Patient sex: F
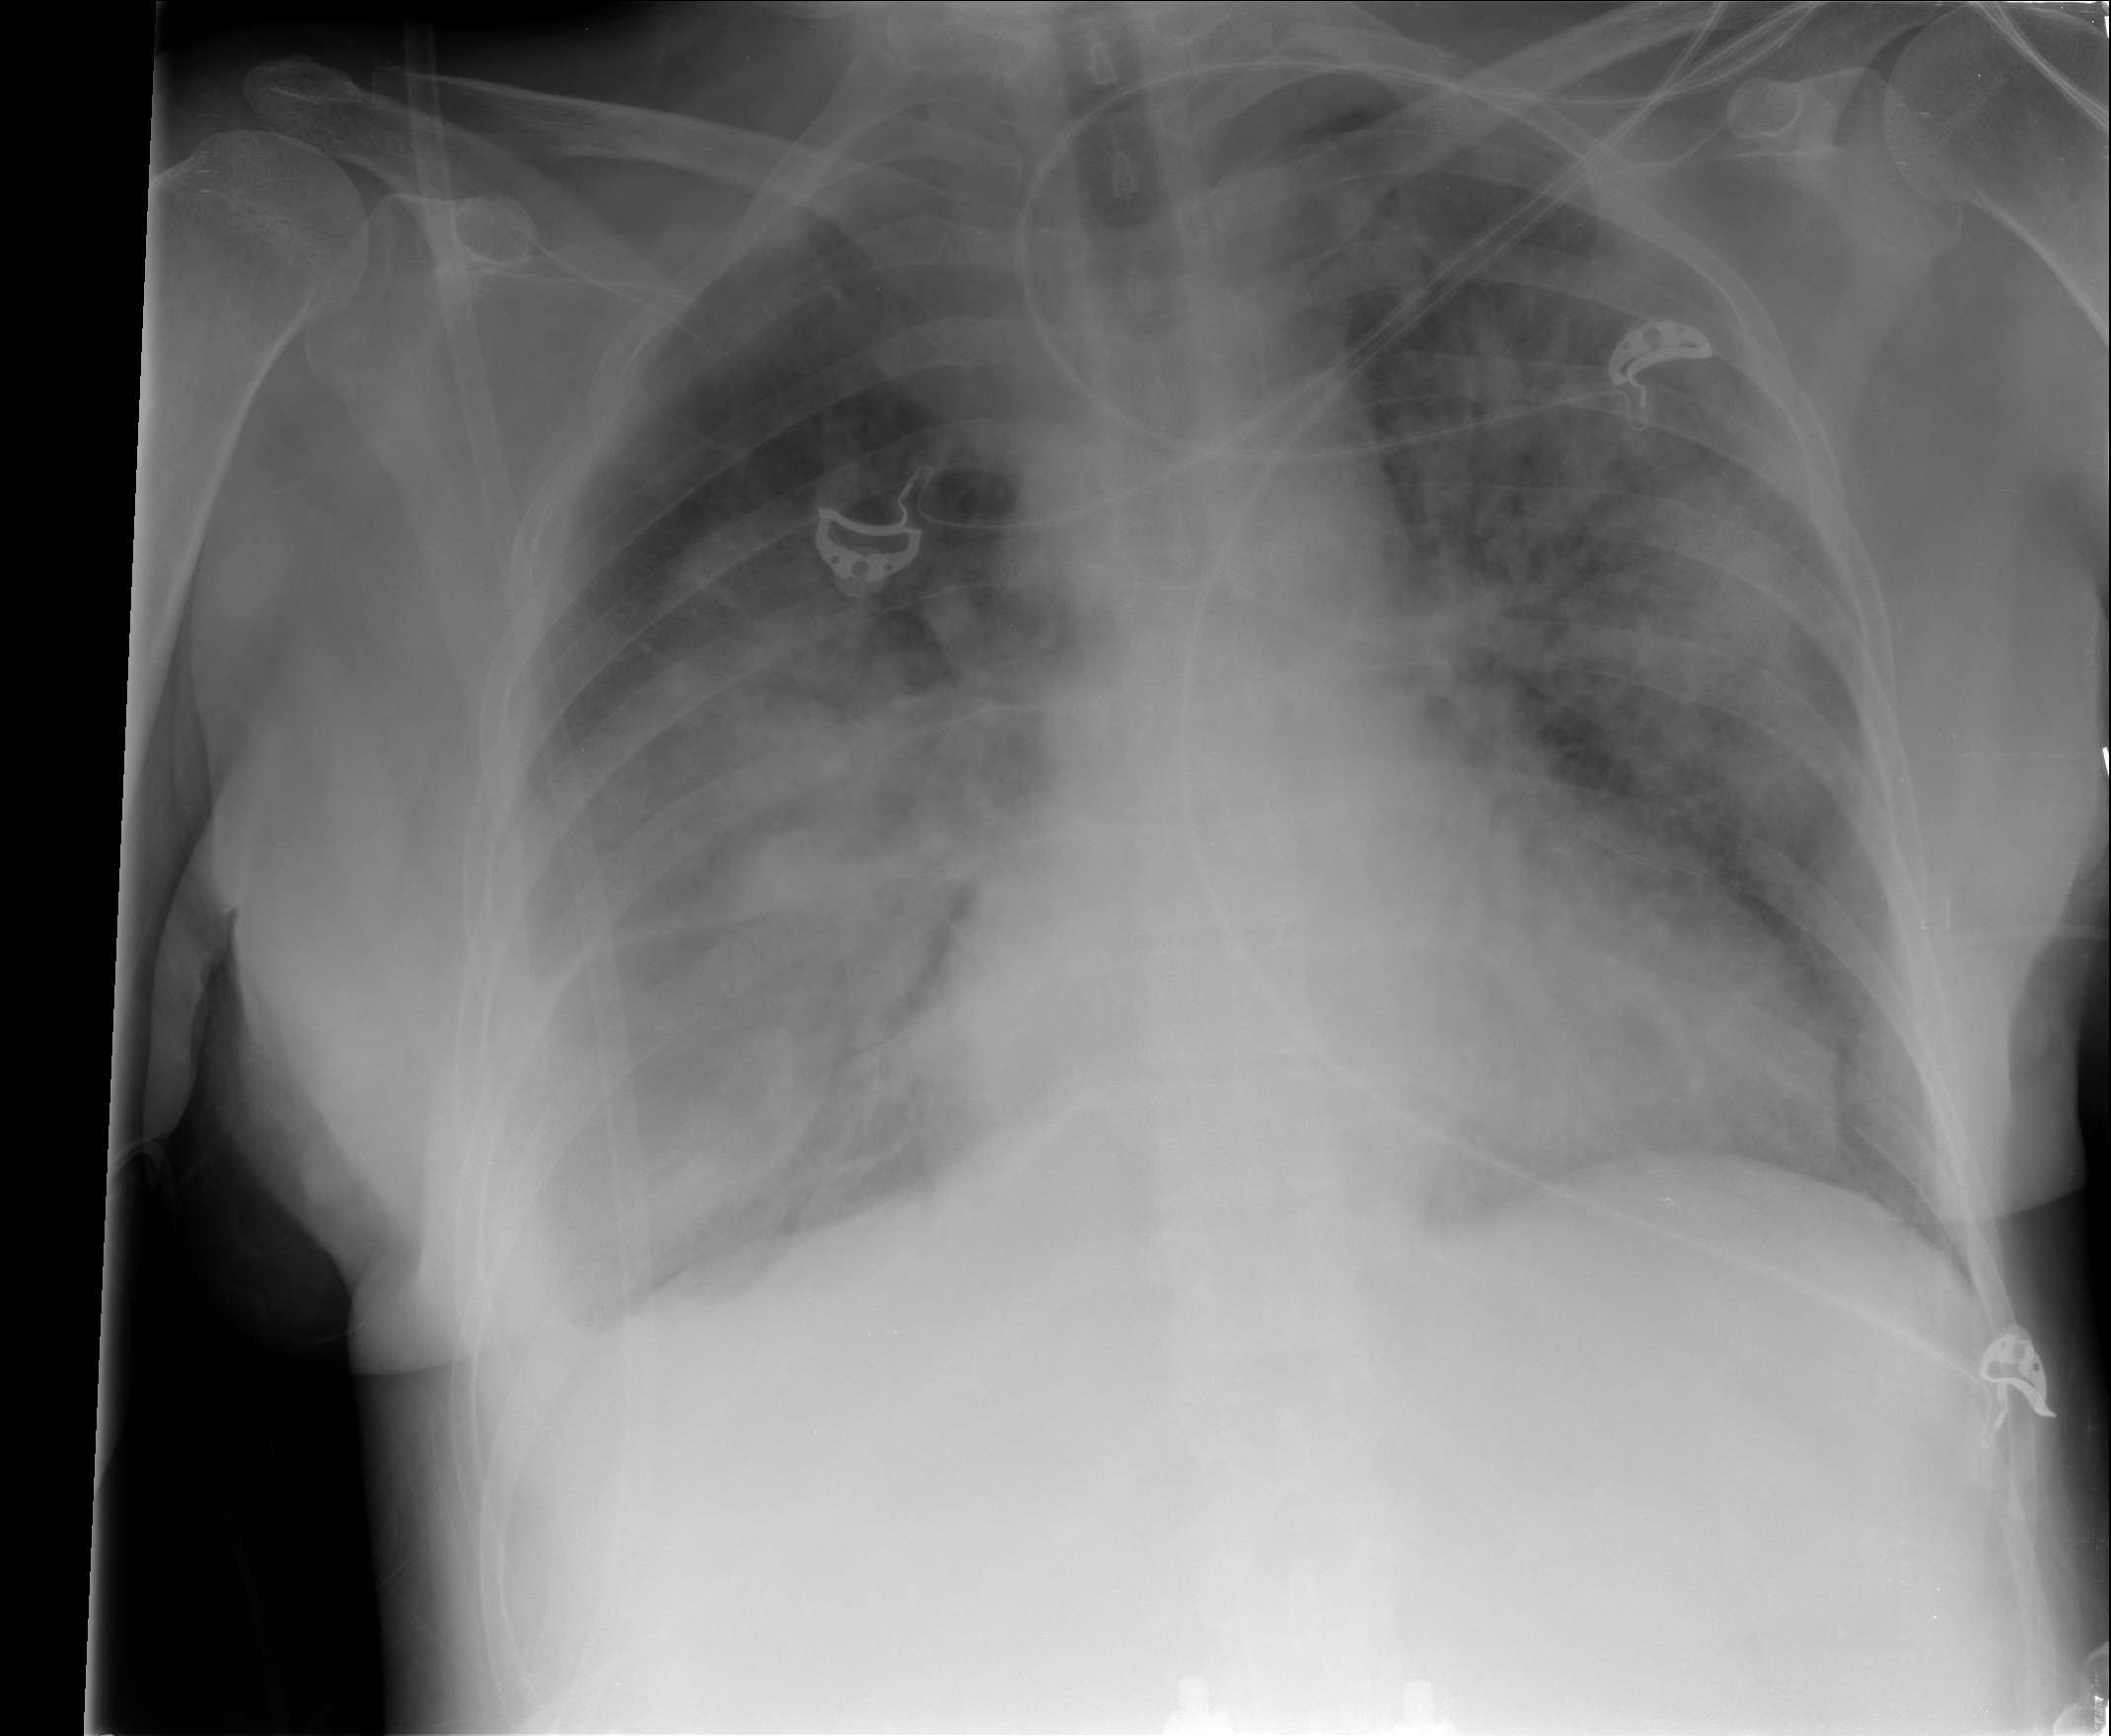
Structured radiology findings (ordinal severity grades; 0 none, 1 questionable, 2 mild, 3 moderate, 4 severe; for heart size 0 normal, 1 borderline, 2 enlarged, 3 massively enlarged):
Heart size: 2
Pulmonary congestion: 2
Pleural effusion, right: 3
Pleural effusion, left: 0
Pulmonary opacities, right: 3
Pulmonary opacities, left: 3
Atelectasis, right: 3
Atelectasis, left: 2